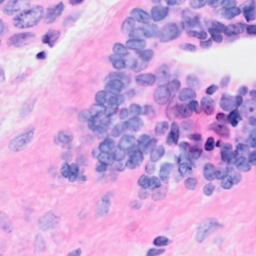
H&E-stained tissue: Breast